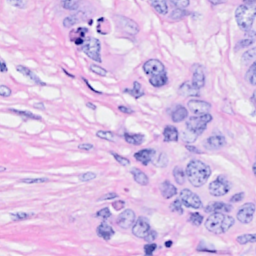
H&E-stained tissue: Breast